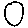
Label: circle